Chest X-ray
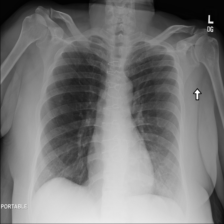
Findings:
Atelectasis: negative
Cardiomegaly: negative
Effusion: negative
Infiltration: negative
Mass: negative
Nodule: negative
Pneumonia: negative
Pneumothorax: negative
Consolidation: negative
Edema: negative
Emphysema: negative
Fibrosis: negative
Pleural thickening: negative
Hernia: negative